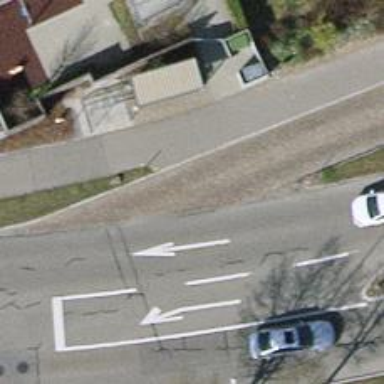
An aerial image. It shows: Service road with sett surface.